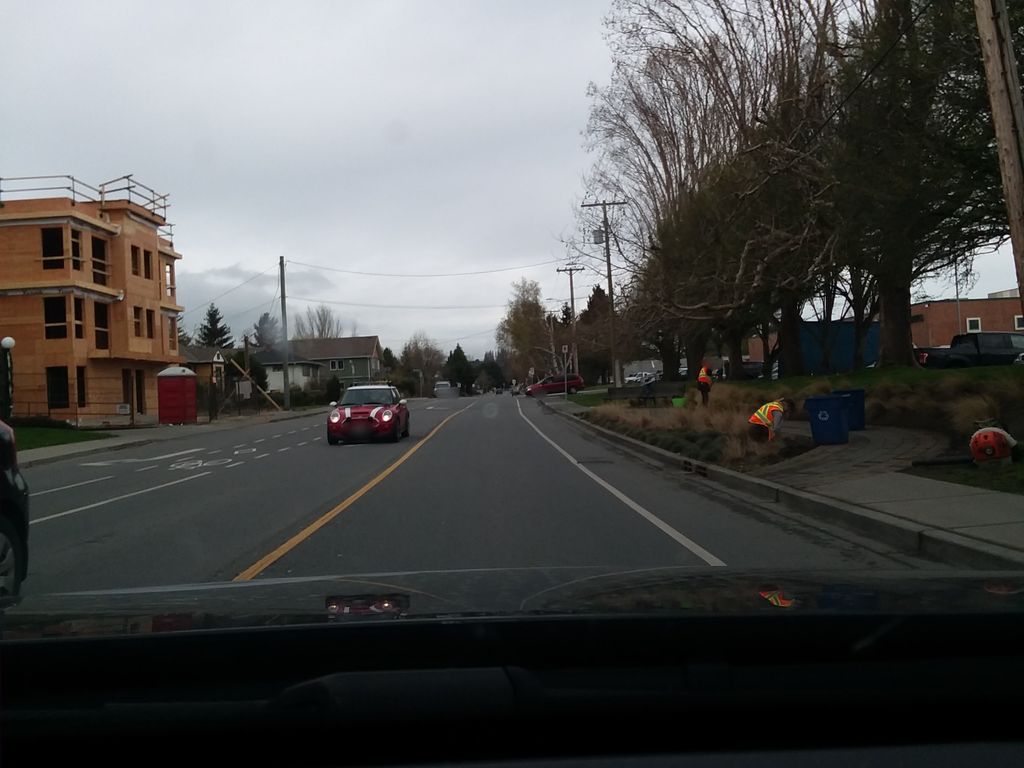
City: victoria